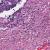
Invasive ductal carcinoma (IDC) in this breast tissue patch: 1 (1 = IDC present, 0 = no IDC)